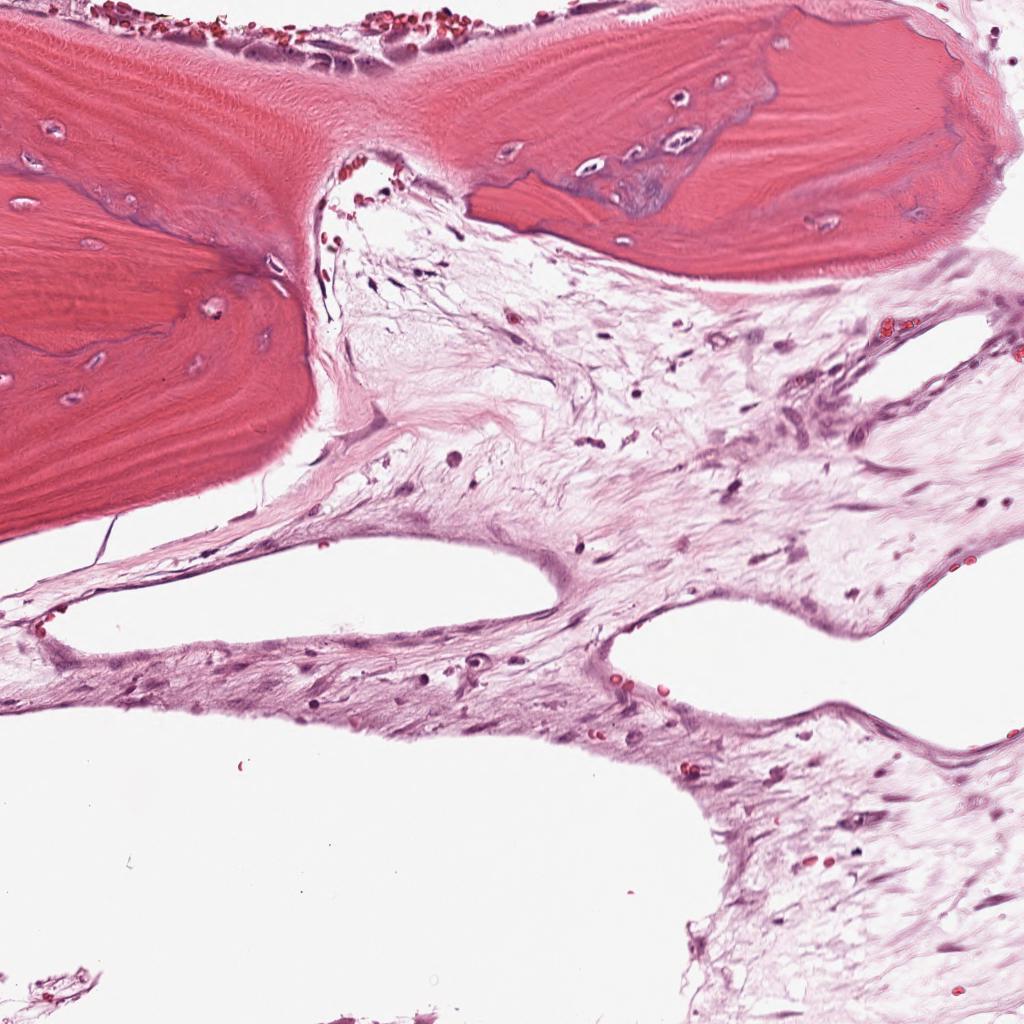
Label: Non-Viable-Tumor